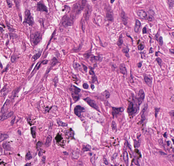
Tumor epithelial tissue: yes
Tumor-associated stroma tissue: yes
Normal tissue: no